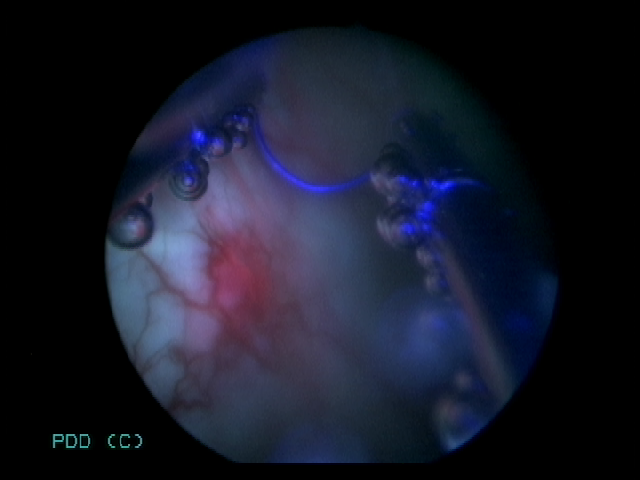
Modality: BLC
Class: Malignant
Subclass: HighGradePapillary
Lesion: Multifocal
Multifocal: 2 to 7
Stage: Ta
Morphology: Papillary
Bladder cancer association: Yes